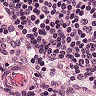
Metastatic tissue present: no